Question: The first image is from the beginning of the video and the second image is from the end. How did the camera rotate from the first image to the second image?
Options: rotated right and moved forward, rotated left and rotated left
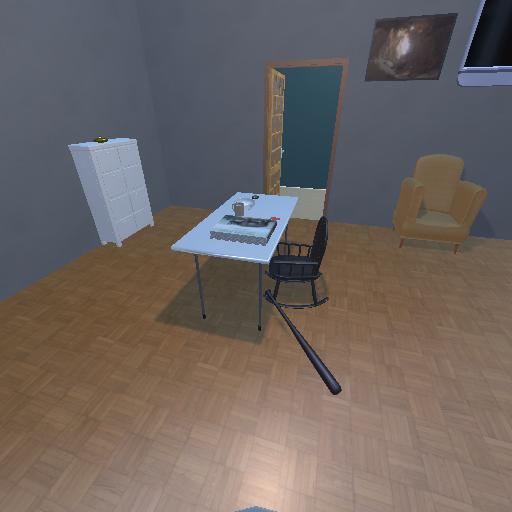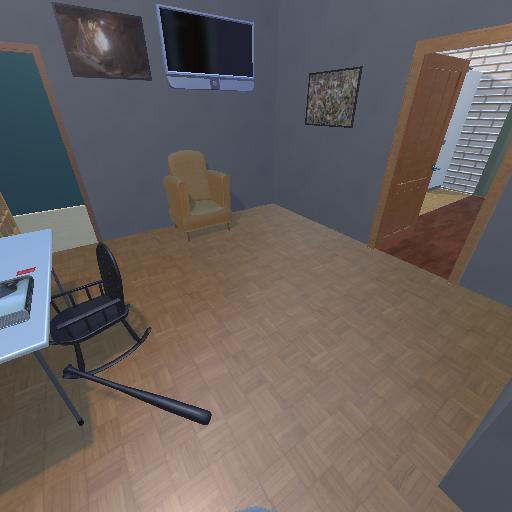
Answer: rotated right and moved forward